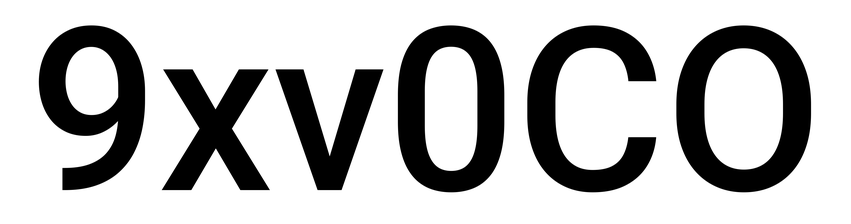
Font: Roboto_Medium